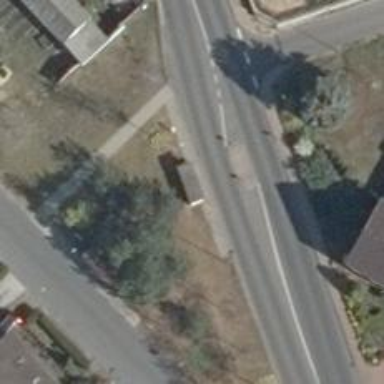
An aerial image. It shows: Public transport shelter.